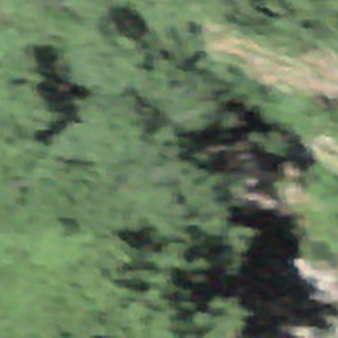
Label: other